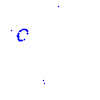
Particle: proton